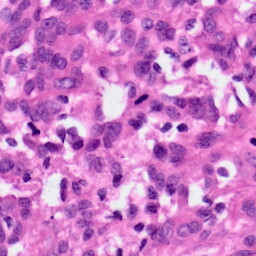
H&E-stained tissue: Ovarian